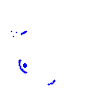
Particle: proton